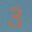
Label: 3